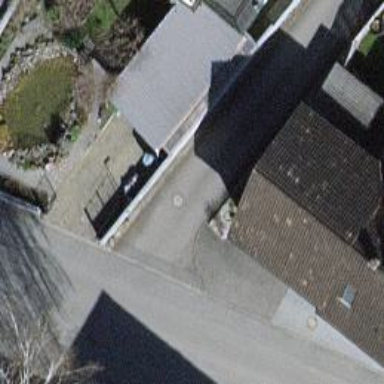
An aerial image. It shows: Carport with flat roof.